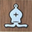
Piece: wB